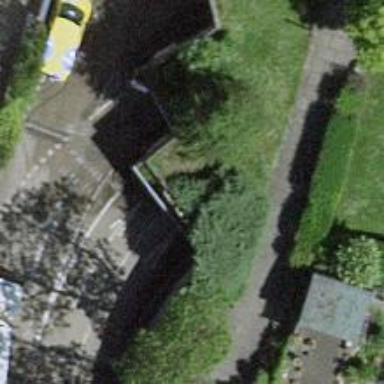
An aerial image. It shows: Parking entrance.